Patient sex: M
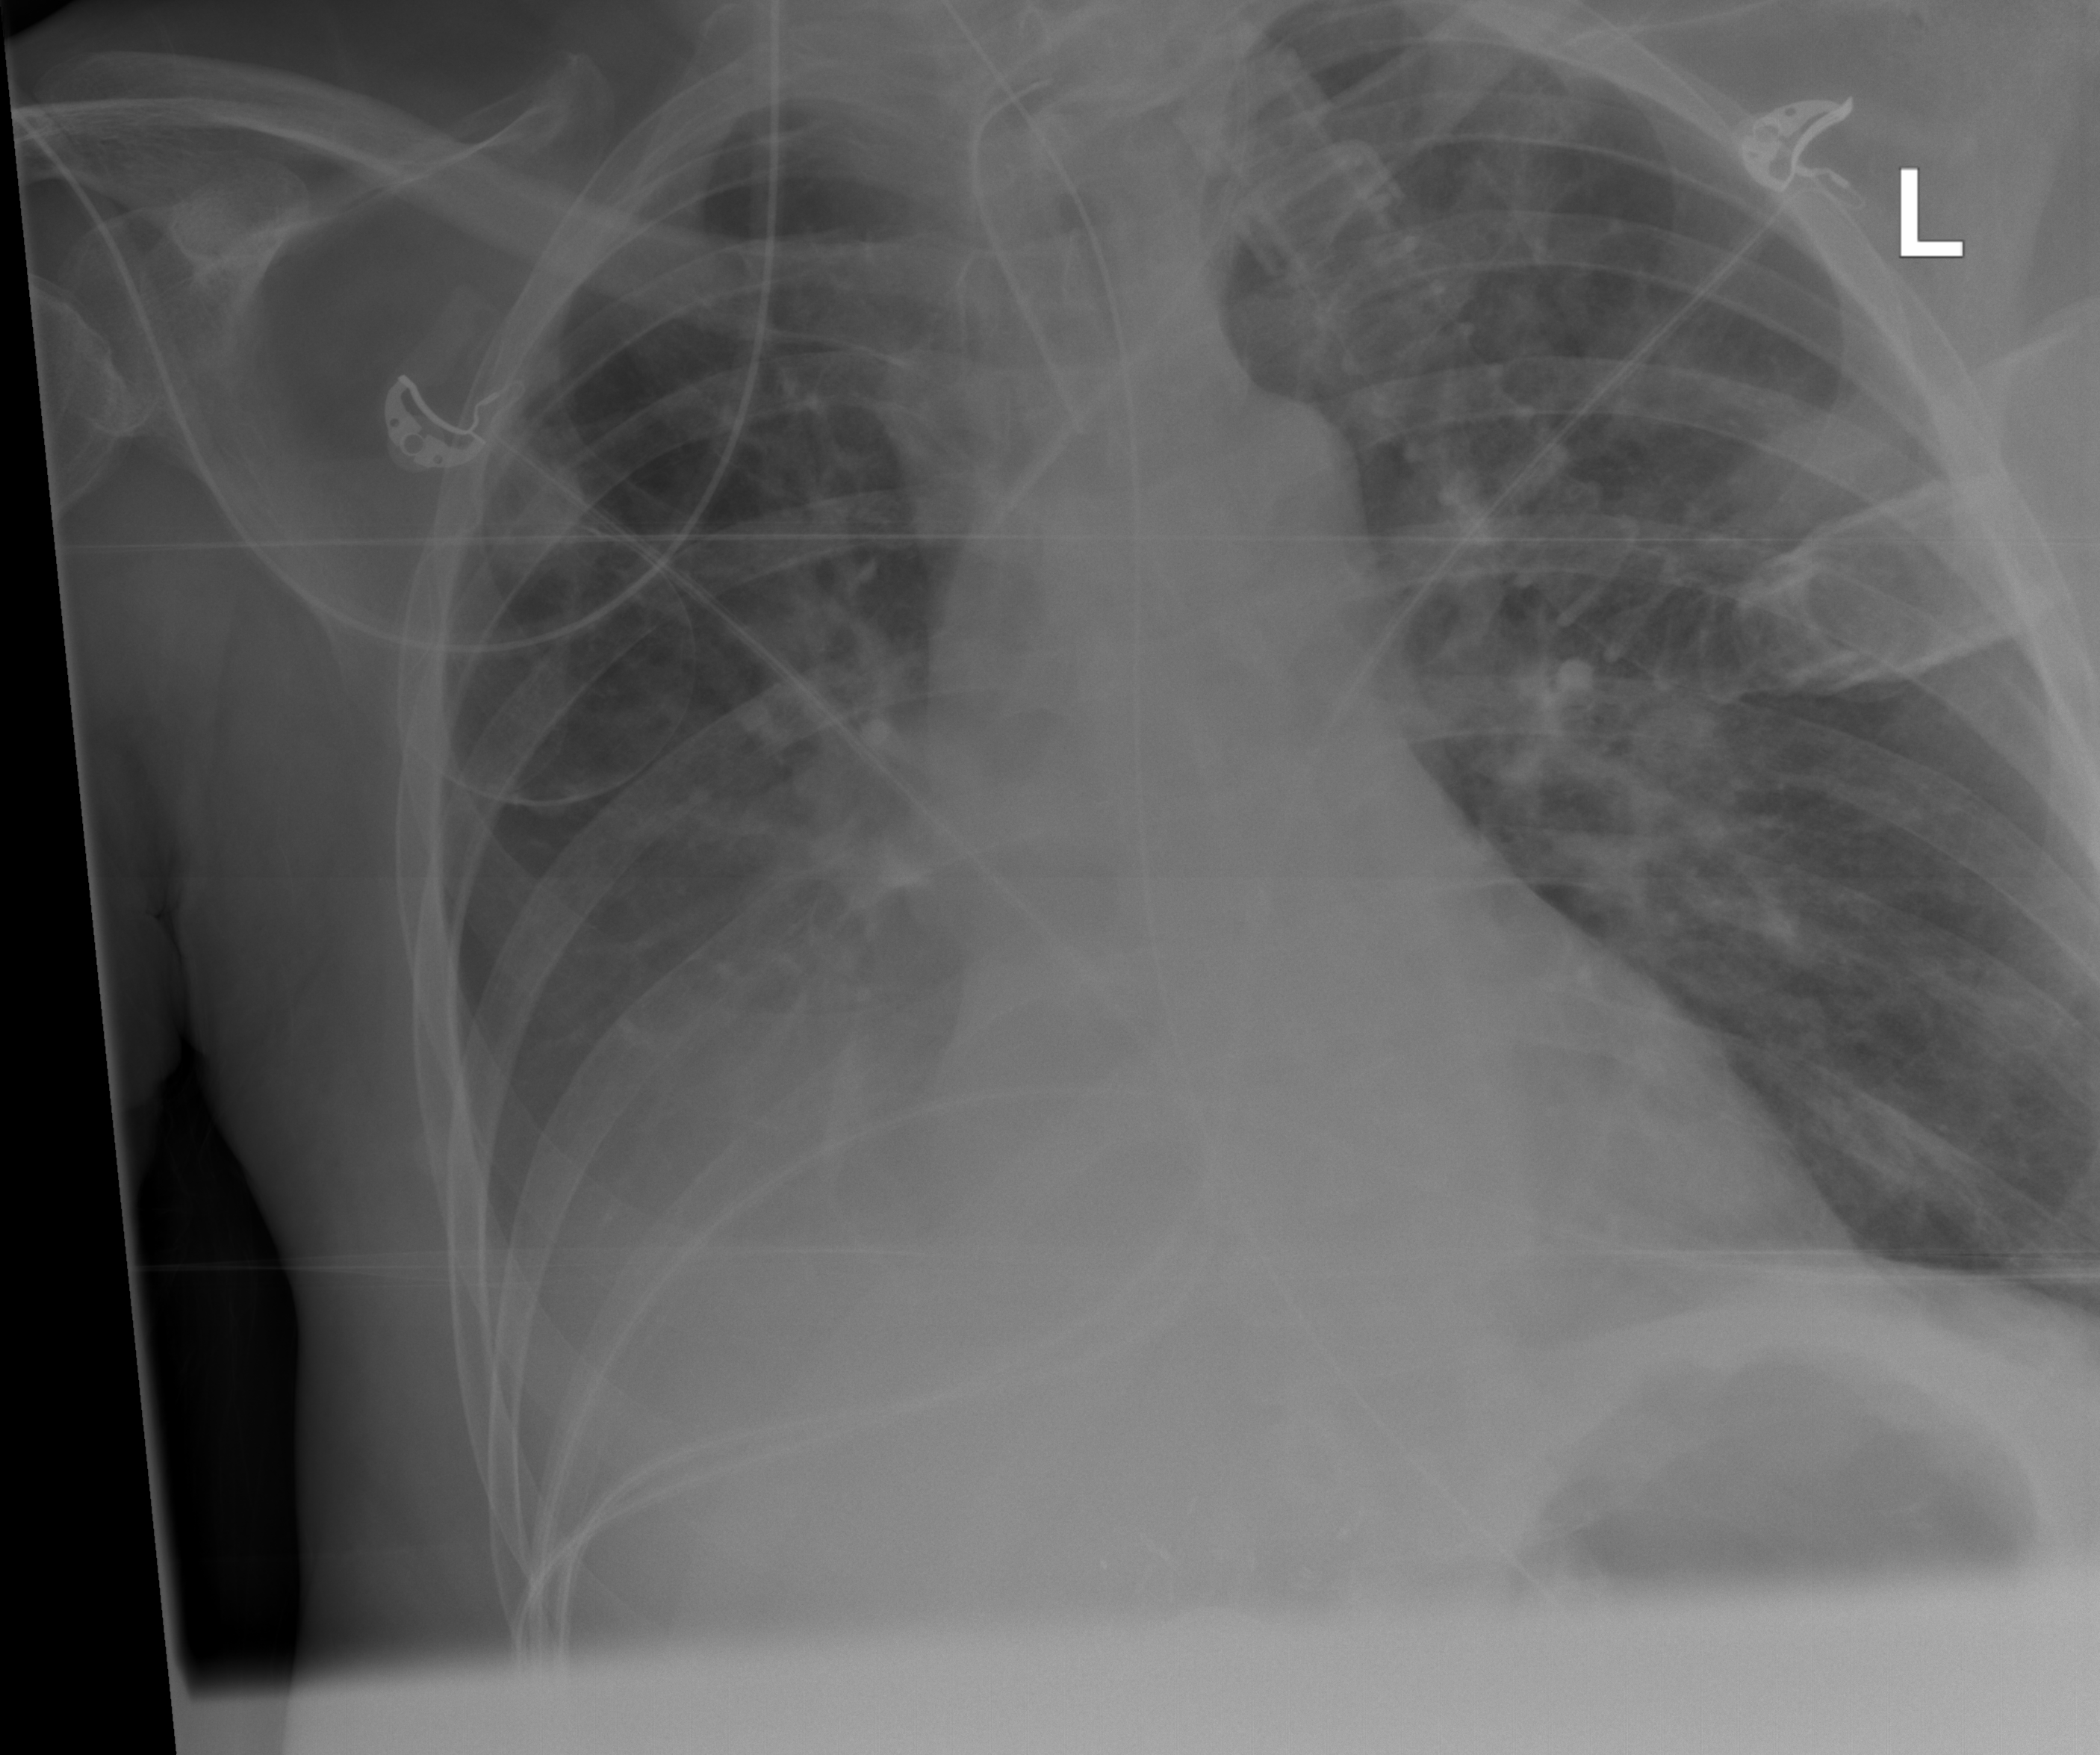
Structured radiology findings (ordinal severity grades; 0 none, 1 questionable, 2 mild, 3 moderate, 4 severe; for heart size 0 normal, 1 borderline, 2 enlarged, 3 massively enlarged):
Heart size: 0
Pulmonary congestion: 0
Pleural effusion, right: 3
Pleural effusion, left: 2
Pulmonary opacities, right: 0
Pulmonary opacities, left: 0
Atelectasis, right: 2
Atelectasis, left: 0